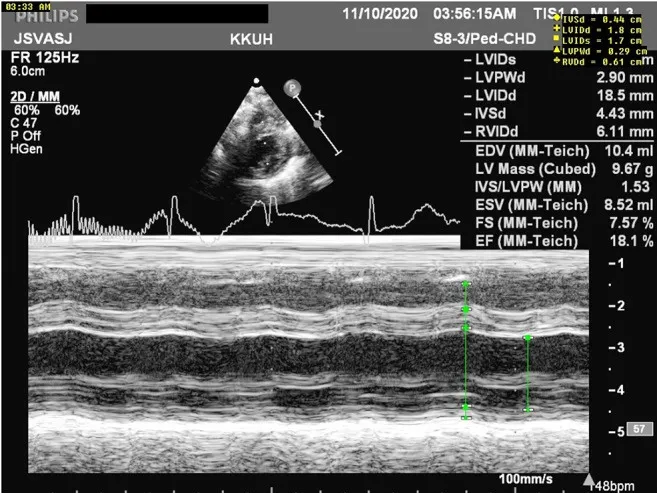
M mode measurements revealing poor cardiac function with an ejection fraction (EF) of 18.1%.
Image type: radiology (ultrasound)